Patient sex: F
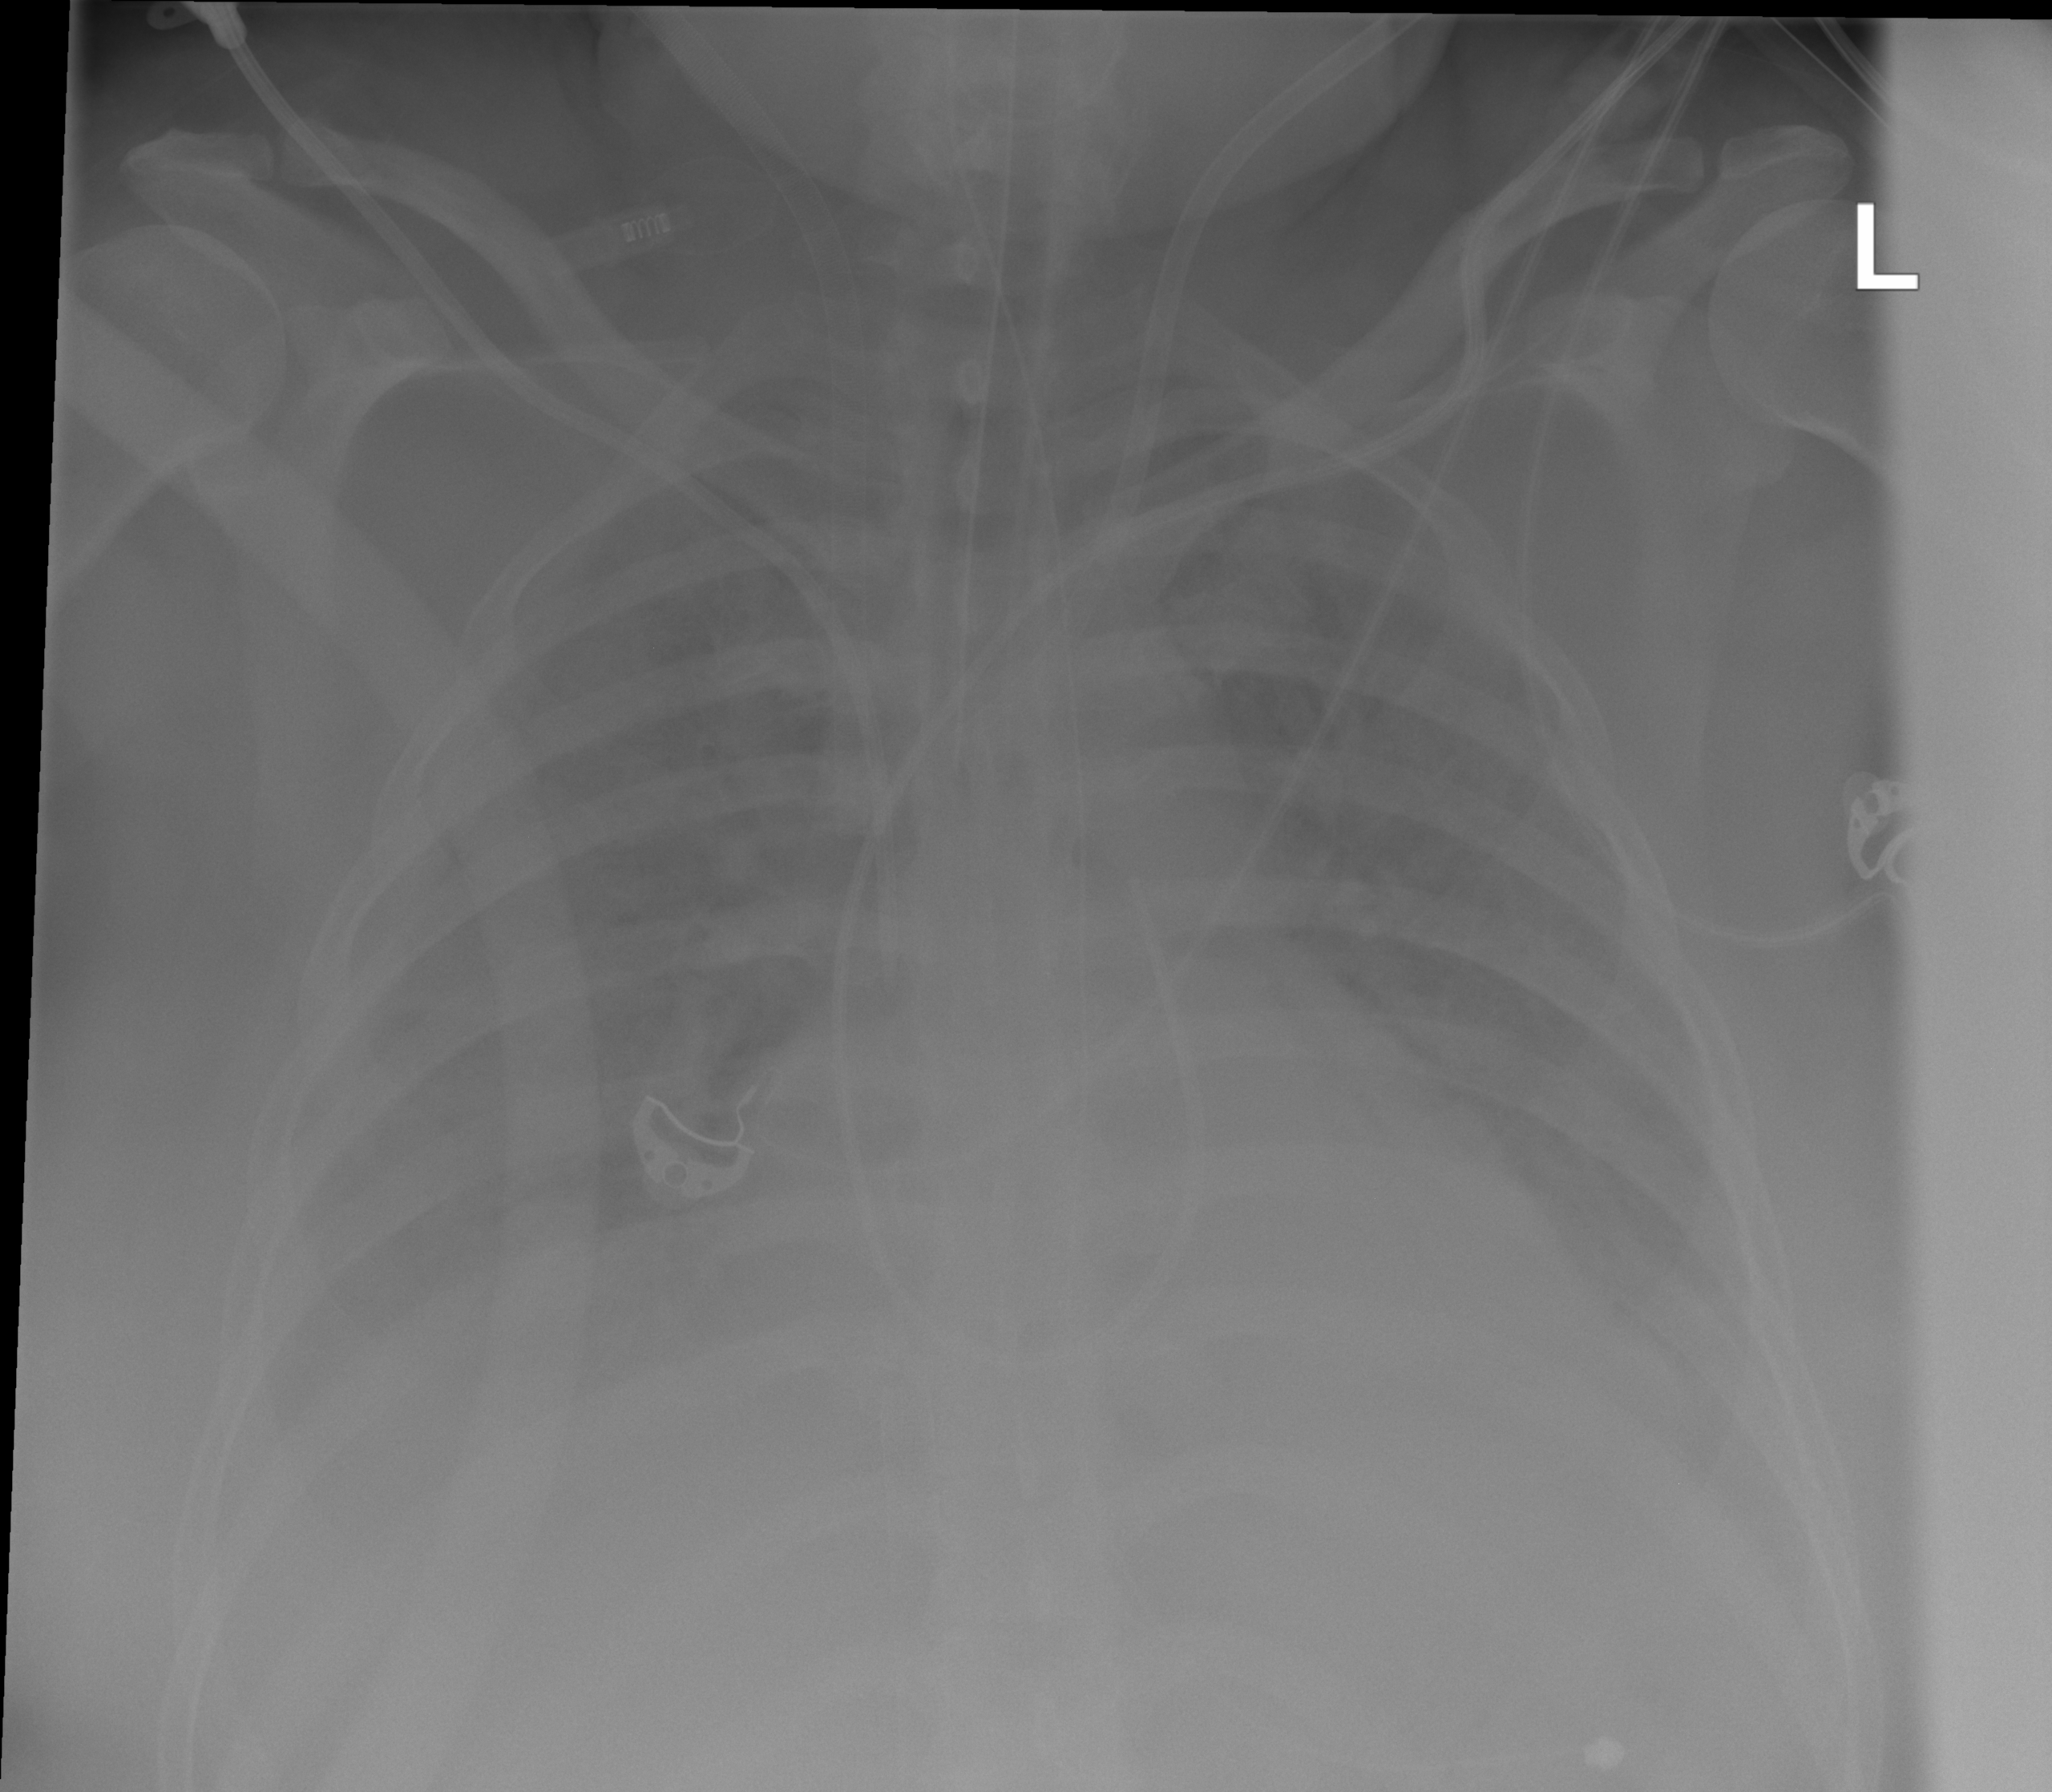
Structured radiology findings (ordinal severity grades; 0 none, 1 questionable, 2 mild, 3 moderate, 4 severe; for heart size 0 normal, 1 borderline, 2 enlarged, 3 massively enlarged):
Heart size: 1
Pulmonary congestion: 2
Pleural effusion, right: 0
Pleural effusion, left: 0
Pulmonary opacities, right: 3
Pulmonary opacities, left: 3
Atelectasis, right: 3
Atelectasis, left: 3